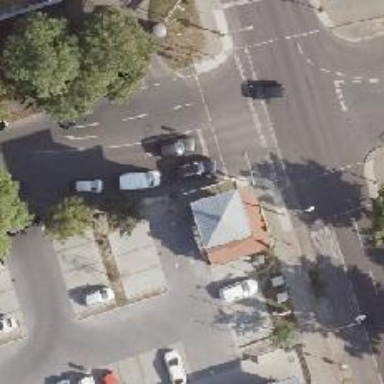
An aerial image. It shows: Fast food establishment.